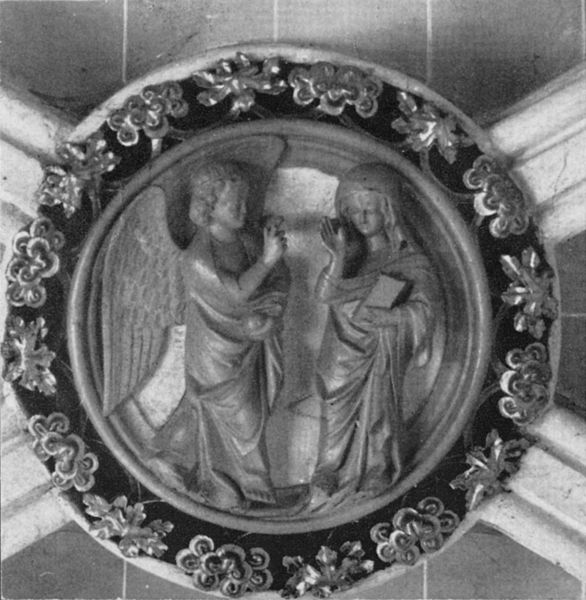
Titel: Palast von Almudaina (Château de l’Almudaina)
Standort: Palma de Mallorca (EU - E)
Schlagwörter: flügel, fuß, hand, umhang, blumen, frau, ornament, band, bibel, federn, rahmen, knopf, kreis, rund, engel, plastik, foto, gewölbe, buch, medaillon, kreuz, offenbarung, schlussstein, knauf, gestus, christlich, medaille, emblem, maria, verkündigung, hören, medaillion, gabriel, puten, englischer gruß, gewlbe, ave